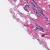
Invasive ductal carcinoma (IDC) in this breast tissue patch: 0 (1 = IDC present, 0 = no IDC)